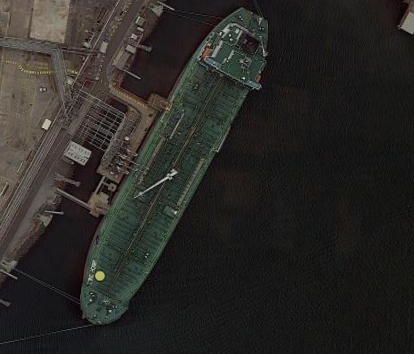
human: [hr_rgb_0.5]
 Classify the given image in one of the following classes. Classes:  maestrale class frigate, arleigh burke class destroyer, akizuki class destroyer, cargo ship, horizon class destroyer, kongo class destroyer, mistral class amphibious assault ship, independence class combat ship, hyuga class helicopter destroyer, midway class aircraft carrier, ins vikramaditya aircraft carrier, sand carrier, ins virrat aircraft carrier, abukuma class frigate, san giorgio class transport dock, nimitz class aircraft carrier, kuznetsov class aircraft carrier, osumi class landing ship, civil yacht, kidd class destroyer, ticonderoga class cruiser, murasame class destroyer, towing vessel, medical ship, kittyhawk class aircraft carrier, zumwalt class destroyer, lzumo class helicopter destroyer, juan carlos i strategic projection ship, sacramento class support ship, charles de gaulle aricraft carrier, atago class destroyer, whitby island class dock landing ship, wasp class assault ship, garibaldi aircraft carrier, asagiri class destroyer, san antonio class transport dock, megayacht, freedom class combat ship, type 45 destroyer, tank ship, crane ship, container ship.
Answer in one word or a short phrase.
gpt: Tank ship